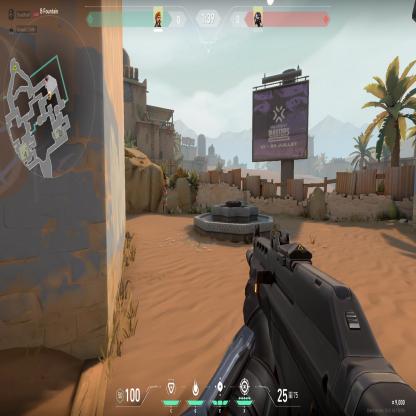
Label: enemy